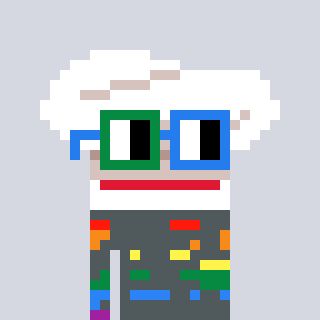
a pixel art character with square green and blue glasses, a chef hat-shaped head and a grayscale-colored body on a cool background